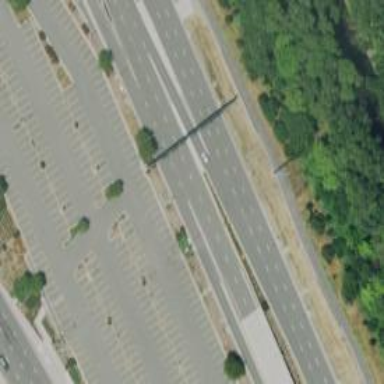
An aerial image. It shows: Motorway junction.